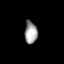
Tissue: lung
Cell type: Endothelial cells
Senescence score: 0.5618
Nuclear area (px): 280
Mean DAPI intensity: 158.35